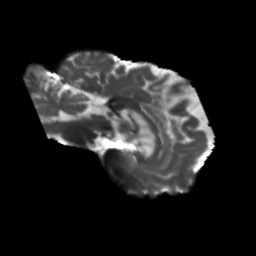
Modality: T2w
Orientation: sagittal
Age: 46
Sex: female
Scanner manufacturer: siemens
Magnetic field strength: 3 T
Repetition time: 5.47 s
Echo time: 0.0854 s